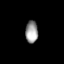
Tissue: lung
Cell type: Endothelial cells
Senescence score: 0.5939
Nuclear area (px): 271
Mean DAPI intensity: 153.889